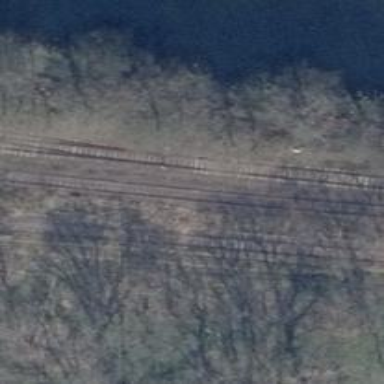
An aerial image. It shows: Disused railway.